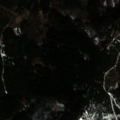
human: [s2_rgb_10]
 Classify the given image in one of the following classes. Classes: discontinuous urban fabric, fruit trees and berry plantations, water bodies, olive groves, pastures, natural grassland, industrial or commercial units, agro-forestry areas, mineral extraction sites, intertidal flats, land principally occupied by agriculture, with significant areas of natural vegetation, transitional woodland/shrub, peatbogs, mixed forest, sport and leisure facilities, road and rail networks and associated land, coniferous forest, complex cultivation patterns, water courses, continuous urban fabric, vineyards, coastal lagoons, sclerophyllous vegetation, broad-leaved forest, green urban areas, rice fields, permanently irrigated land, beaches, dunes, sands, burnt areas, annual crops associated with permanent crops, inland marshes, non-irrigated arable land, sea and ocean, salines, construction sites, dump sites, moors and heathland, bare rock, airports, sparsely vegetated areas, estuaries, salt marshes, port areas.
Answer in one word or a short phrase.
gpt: coniferous forest, mixed forest